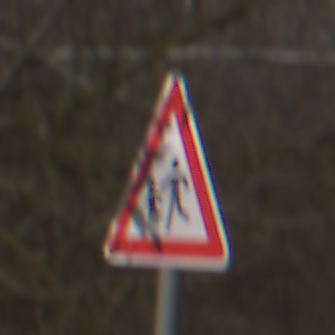
Verkehrszeichen: KinderRechts
Umgebung: Outdoor, Nature
Tageszeit: MorningAfternoon
Wetter: Clear
Licht: Natural
Jahreszeit: Winter
Kontrast: HighContrast